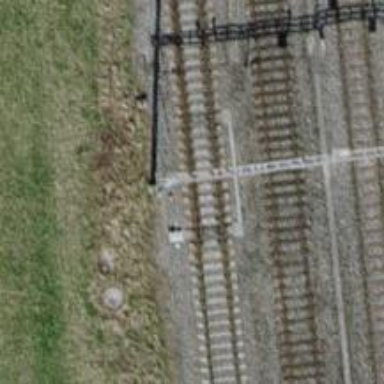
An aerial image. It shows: Railway track with contact lines for electrification.